Field crop: maize
Growth stage: 1
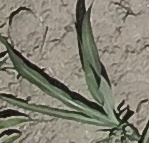
Species: sorghum